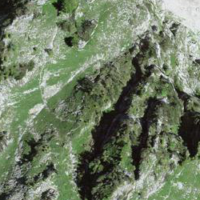
EUNIS habitat code: 31
Species observed at this site:
Tenthredo crassa